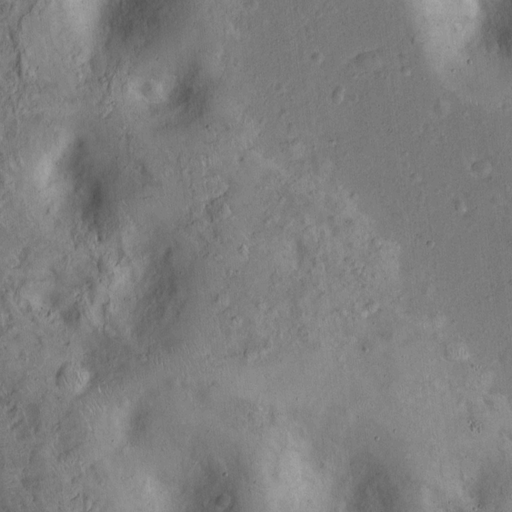
Objects detected: cone, cone, cone, cone, cone, cone